Question: Suddenly all the expand/collapse icons in the code editor have disappeared (the little '+' and '-' icon):

How can I bring them back?
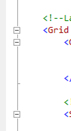
Answer: enable this option from Tools -> Option .... in your case goto XAML option instead of C#...you need to close and reopen file for get setting applied